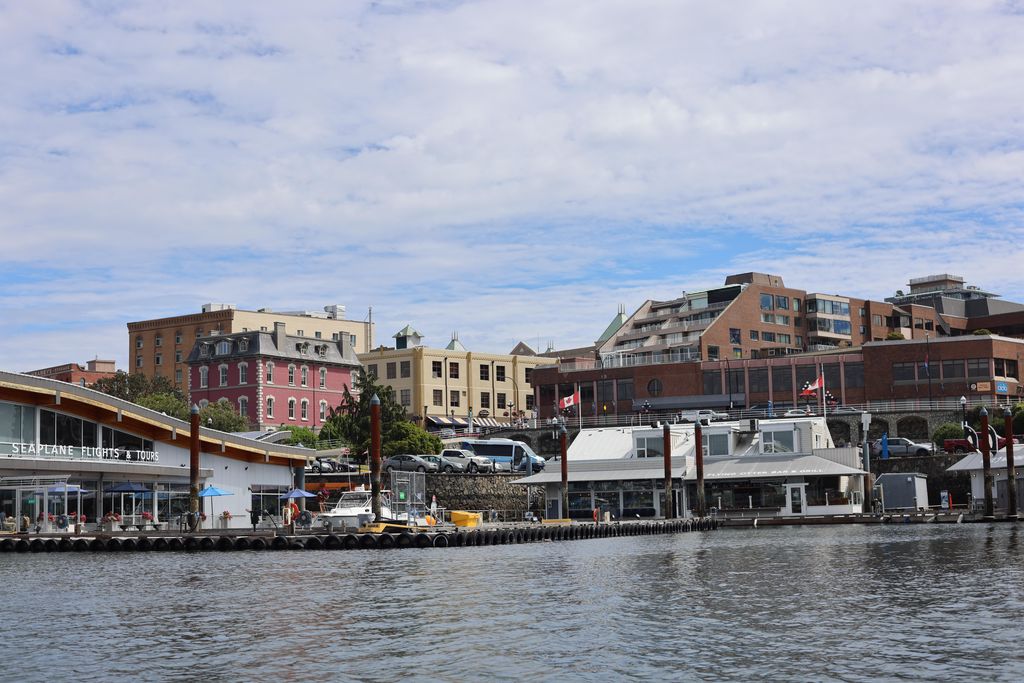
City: victoria